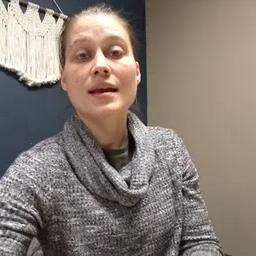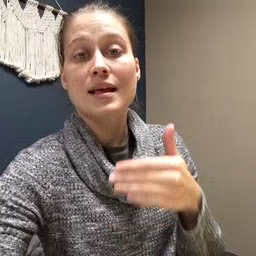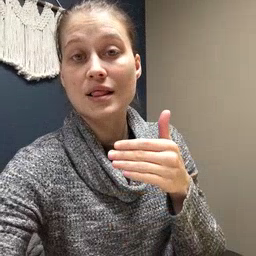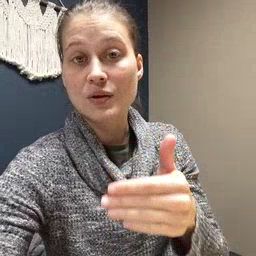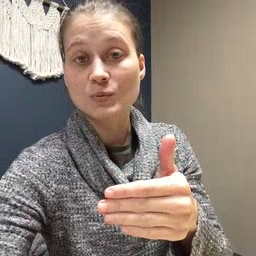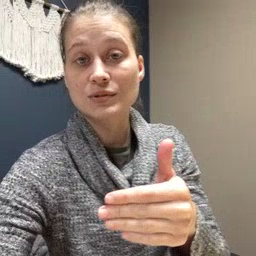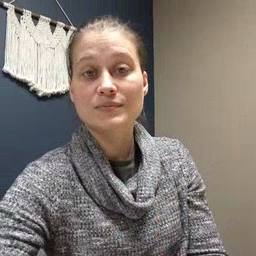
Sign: close